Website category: phone
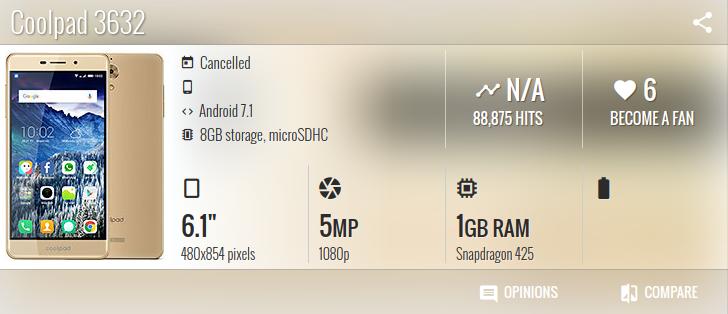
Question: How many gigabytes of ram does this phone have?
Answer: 1 GB RAM

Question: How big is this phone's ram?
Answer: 1 GB RAM

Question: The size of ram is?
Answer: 1 GB RAM

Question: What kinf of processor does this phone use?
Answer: Snapdragon 425

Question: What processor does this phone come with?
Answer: Snapdragon 425

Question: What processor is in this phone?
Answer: Snapdragon 425

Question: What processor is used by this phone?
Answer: Snapdragon 425

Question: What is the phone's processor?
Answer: Snapdragon 425

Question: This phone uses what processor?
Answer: Snapdragon 425